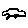
Label: car